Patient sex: M
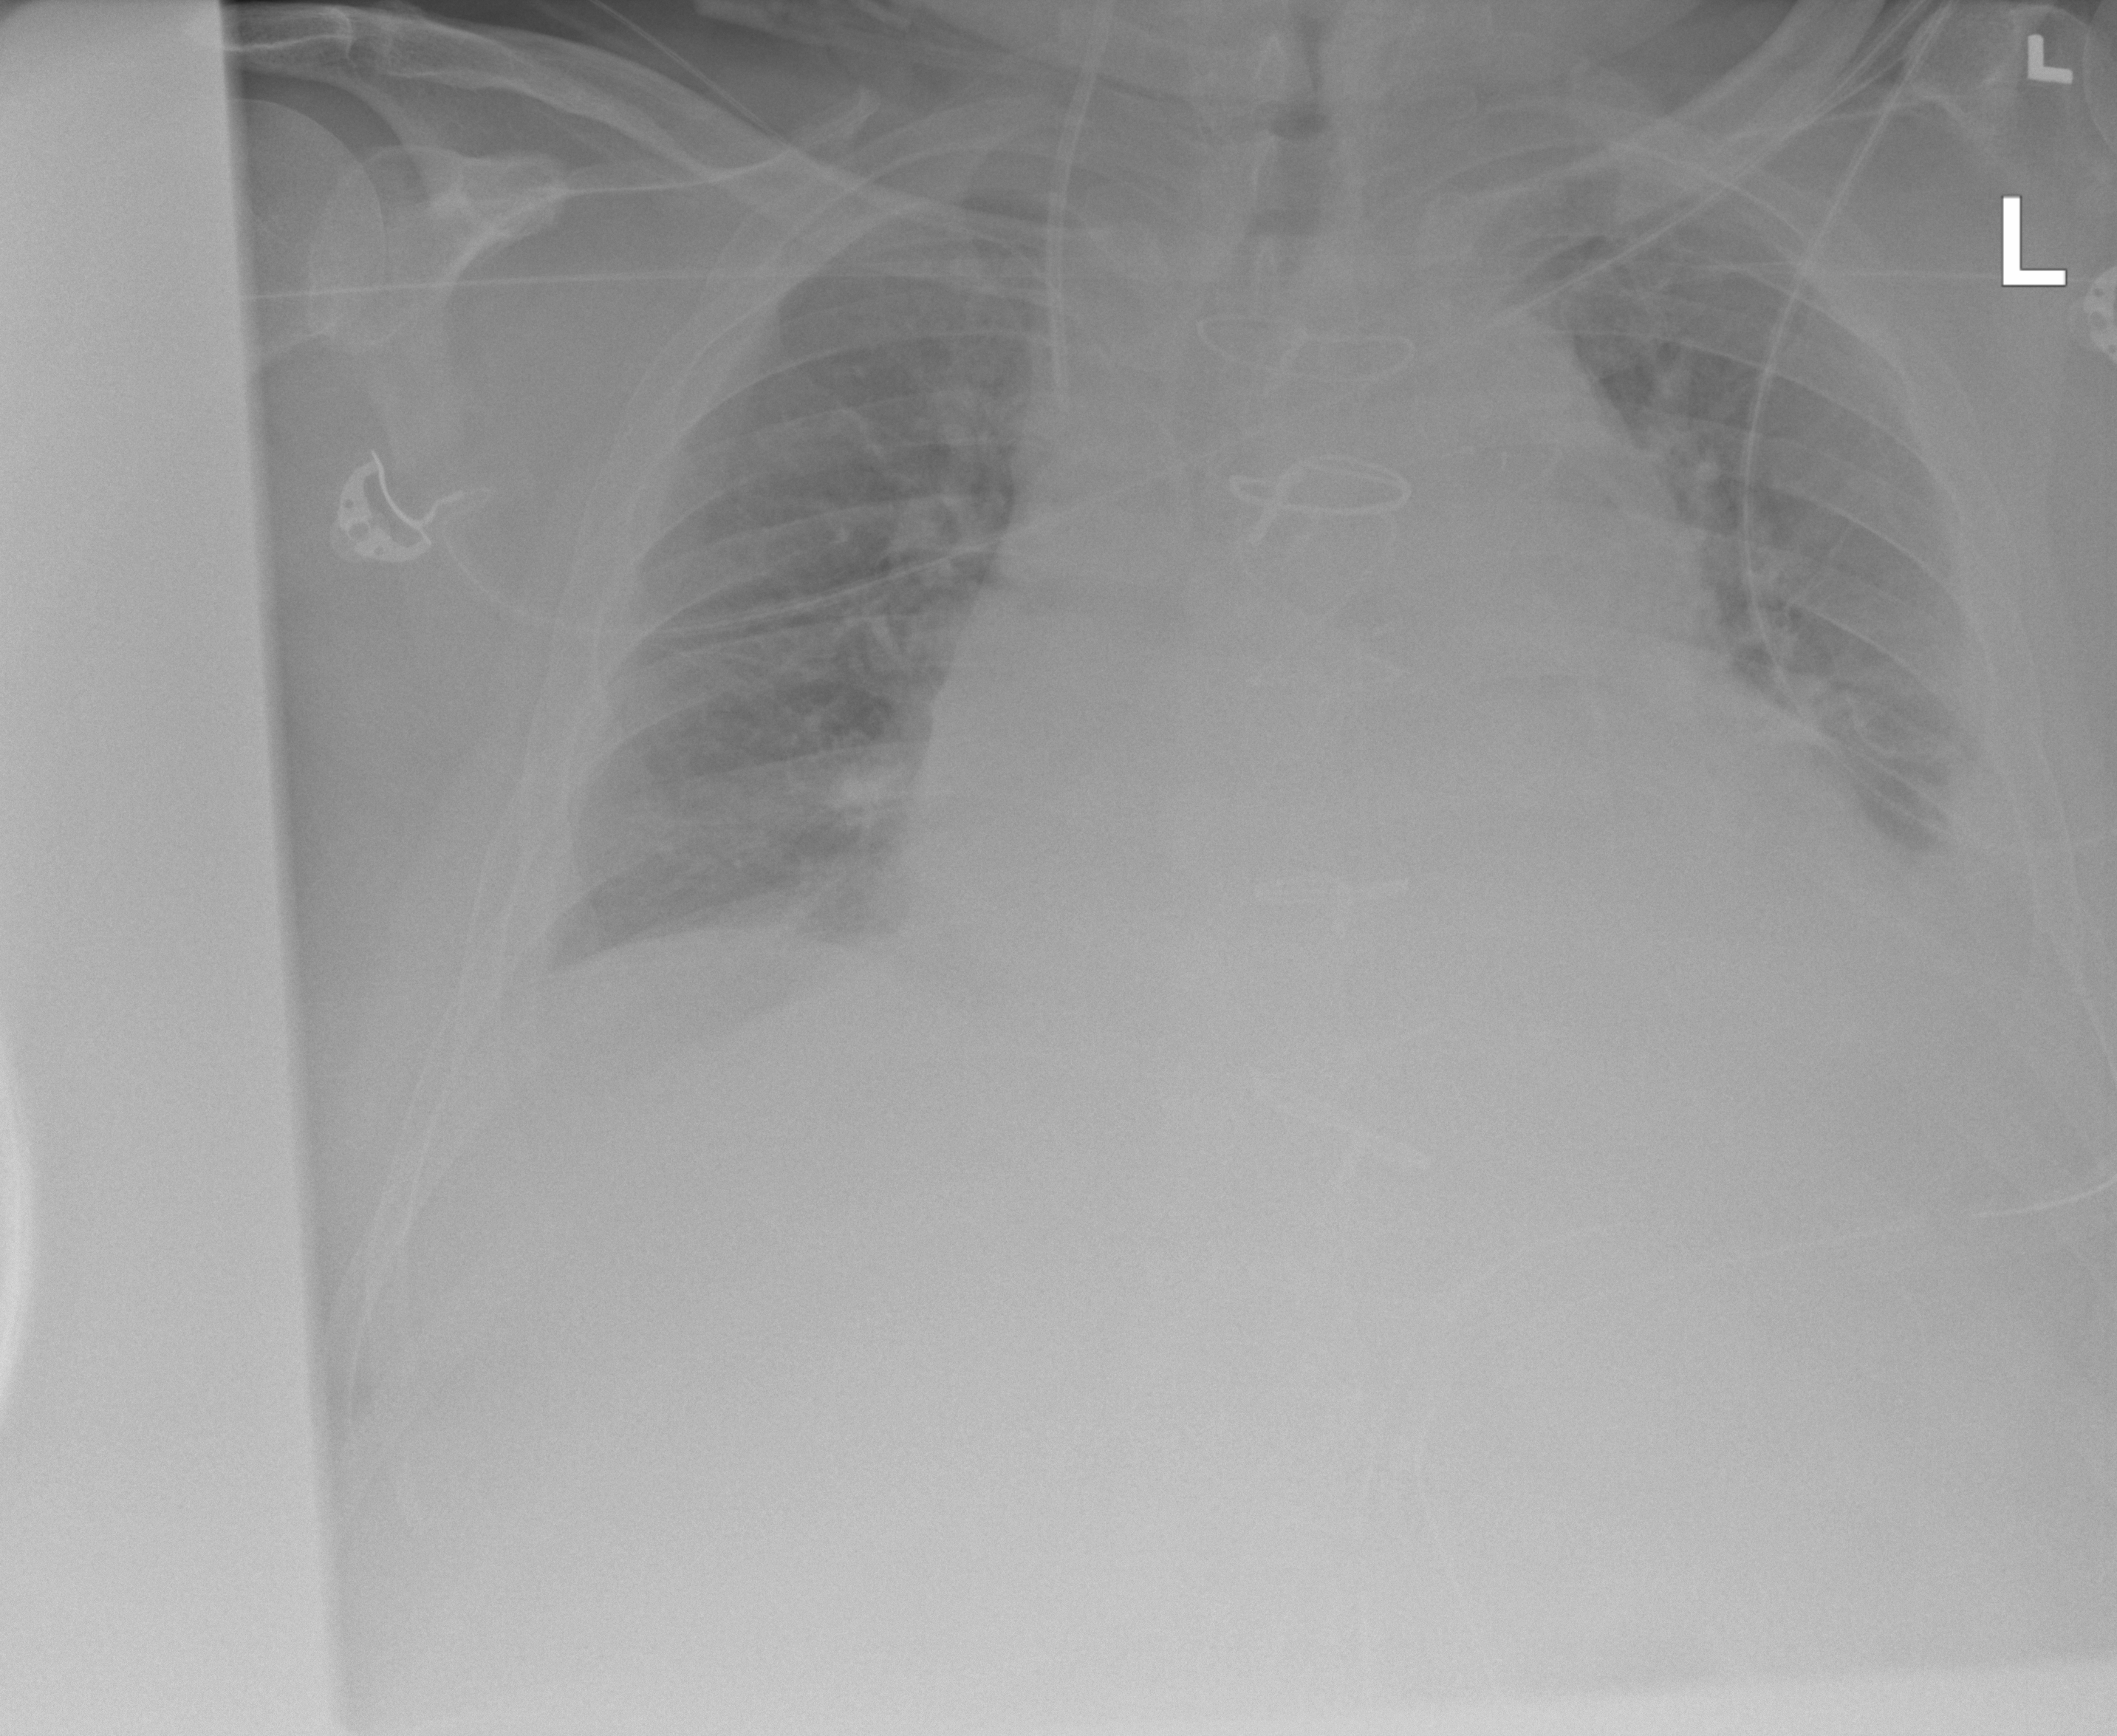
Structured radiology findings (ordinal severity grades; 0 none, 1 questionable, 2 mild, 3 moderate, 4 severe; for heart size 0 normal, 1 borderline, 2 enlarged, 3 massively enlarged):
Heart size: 2
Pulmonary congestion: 2
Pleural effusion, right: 2
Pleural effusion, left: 3
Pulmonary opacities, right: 0
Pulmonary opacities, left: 0
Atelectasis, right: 2
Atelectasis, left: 2